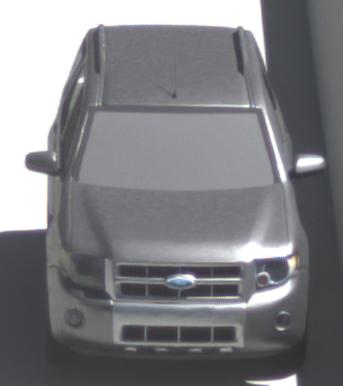
Make: Ford
Model: Escape Hybrid
Detailed model: -
Model produced from: 2004
Model produced until: 2012
Doors: 5
Color: gray
Road condition: dry road
Daytime: midday
Contrast: high contrast